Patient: sex M, age 24
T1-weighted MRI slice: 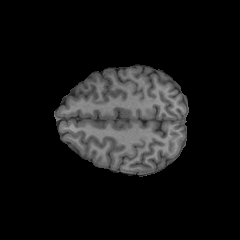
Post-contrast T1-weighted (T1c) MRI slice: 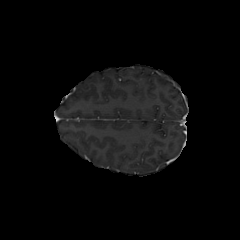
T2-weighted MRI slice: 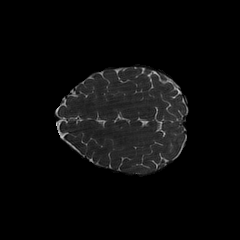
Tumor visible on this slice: no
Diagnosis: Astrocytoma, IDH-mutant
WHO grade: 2